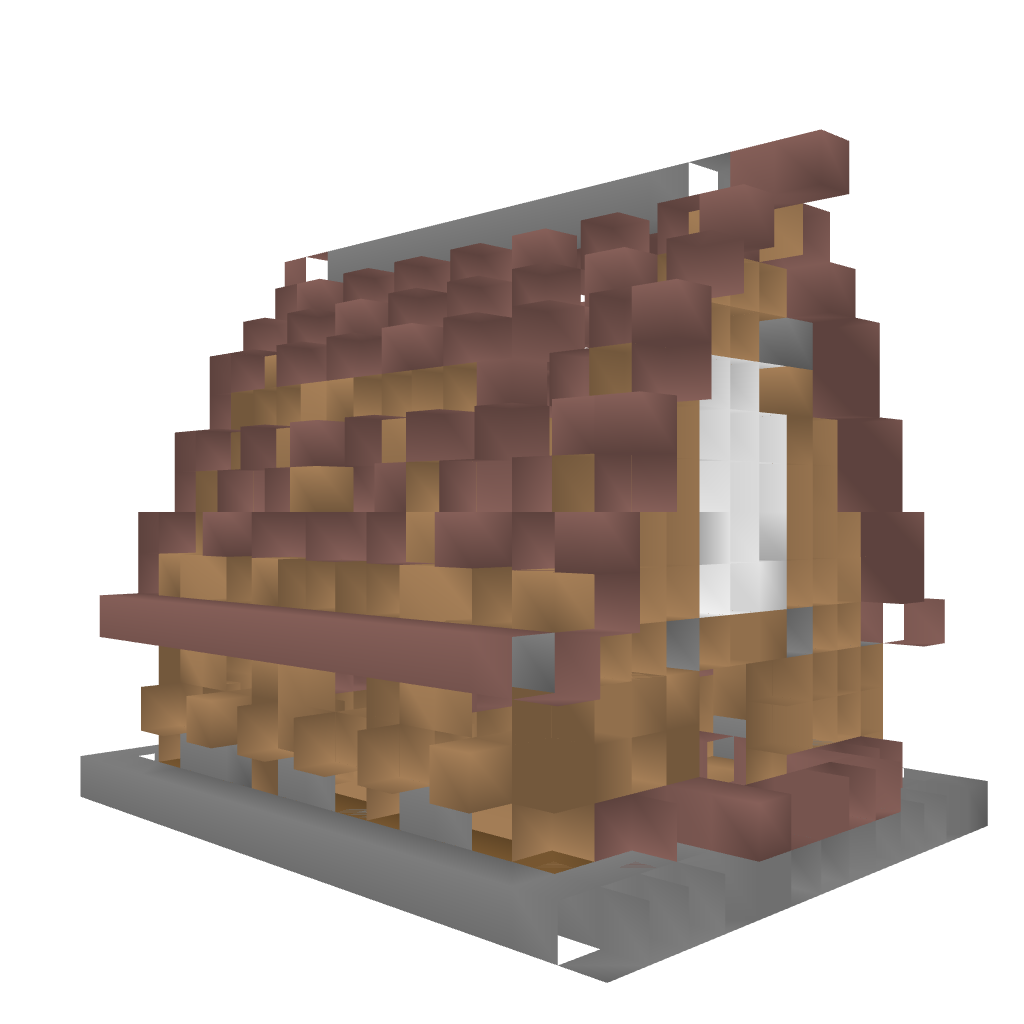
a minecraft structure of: EveV's Horse Barn good quality